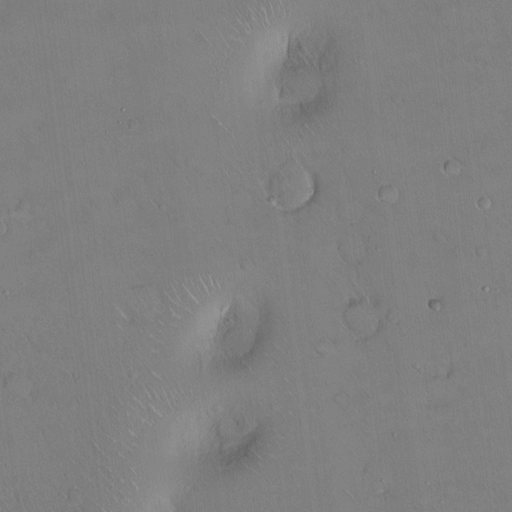
Classes present: Background, Cone